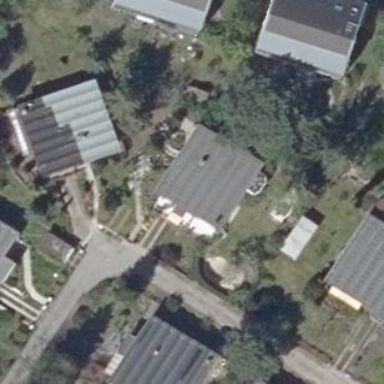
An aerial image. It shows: Detached building.